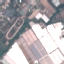
Land use / land cover: Industrial